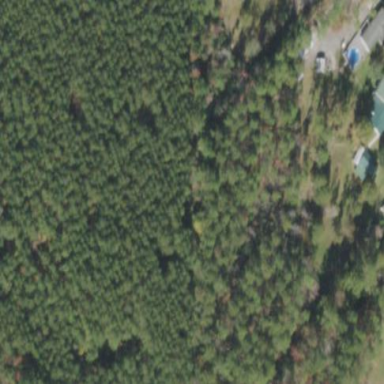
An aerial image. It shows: Mixed leaf woodland.